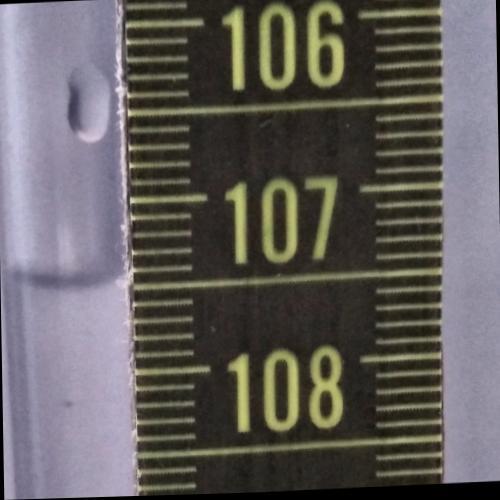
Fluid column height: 107.5 cm